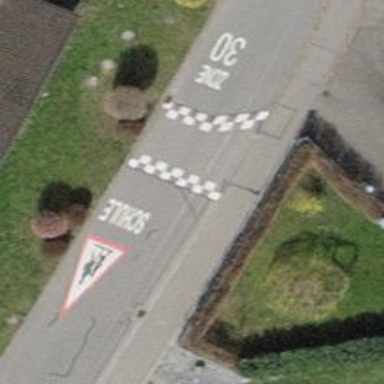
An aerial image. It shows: Traffic calming hump on the road.